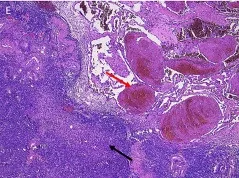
Histology images of donor and recipient lesions. (E-G) Ovarian lesion (recipient, January 2020). (E) Transition from ovary cortical tissue (left, black arrow) to vascular lesion (right, red arrow).
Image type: pathology (h&e)